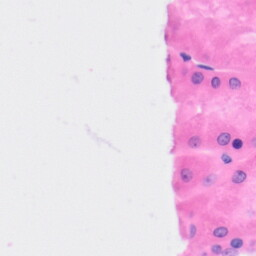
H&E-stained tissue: Kidney